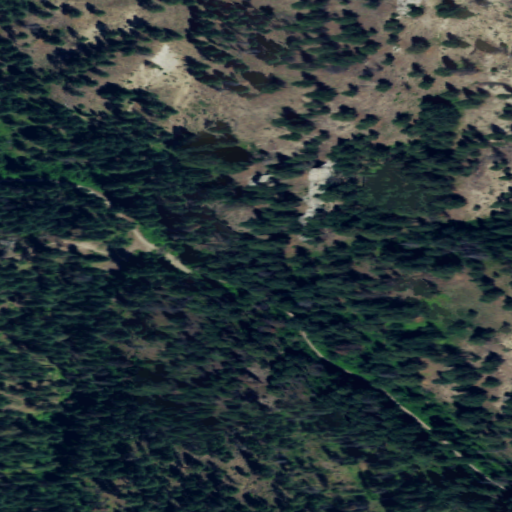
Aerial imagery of valley in Washington named King Canyon containing evergreen forest, grassland, low intensity development, open development, and shrub